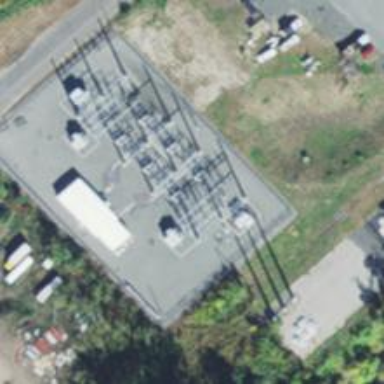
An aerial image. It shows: Switch used for power control.